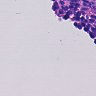
Metastatic tissue present: no